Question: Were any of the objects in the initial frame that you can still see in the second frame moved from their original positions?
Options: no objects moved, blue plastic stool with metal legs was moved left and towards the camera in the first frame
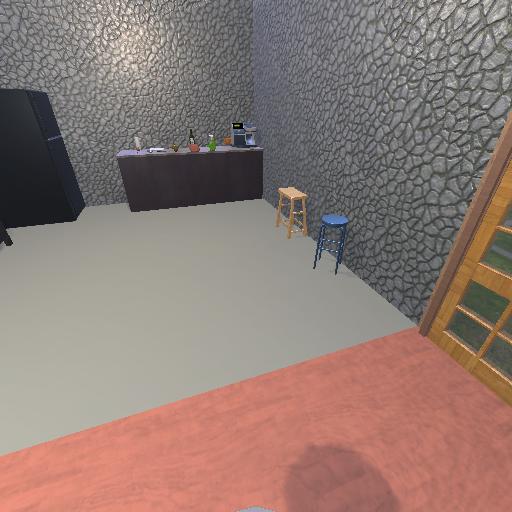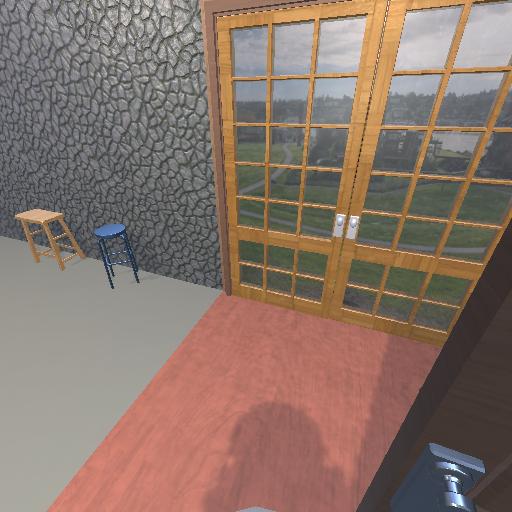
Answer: no objects moved